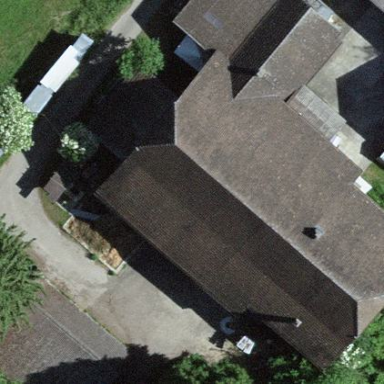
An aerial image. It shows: Farm building.